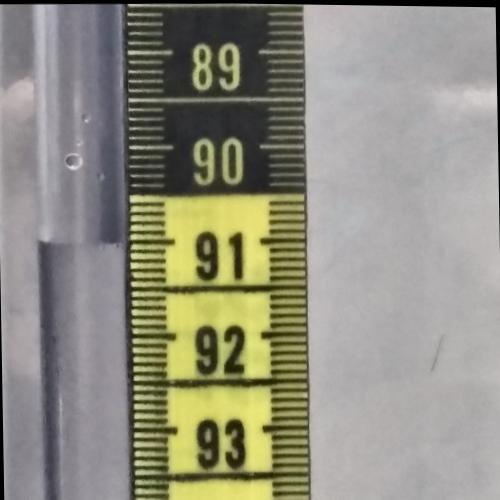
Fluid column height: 91.0 cm